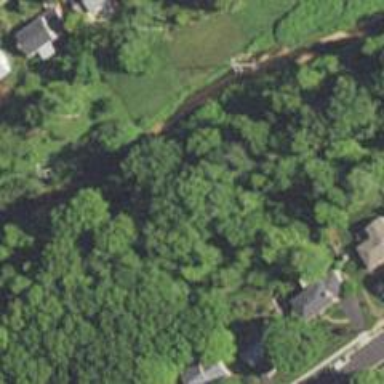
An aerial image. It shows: Path leading to bridge.